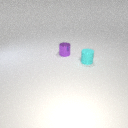
small cyan rubber cylinder to the right of small purple metal cylinder